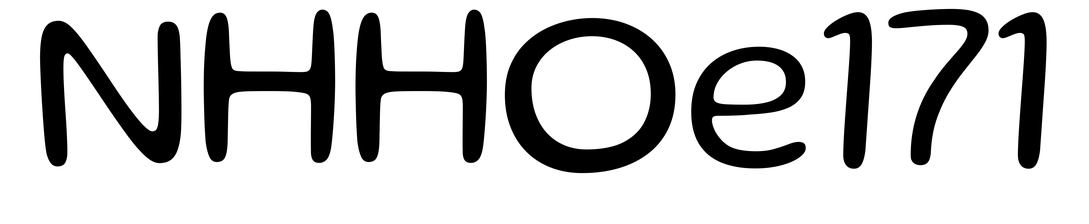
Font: Gluten_Light